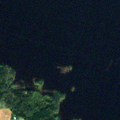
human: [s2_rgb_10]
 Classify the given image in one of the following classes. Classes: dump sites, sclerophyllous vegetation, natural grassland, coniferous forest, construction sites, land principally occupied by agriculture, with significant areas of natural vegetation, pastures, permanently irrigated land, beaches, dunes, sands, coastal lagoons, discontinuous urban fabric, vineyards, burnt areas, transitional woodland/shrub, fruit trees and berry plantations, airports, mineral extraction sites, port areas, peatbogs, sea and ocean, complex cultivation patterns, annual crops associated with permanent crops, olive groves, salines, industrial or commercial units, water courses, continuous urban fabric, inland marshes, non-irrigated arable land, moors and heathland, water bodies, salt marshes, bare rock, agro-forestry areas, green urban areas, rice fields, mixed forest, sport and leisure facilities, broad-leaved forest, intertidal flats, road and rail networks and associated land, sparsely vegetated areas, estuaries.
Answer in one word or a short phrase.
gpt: non-irrigated arable land, coniferous forest, water bodies